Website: macys
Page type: account-selection
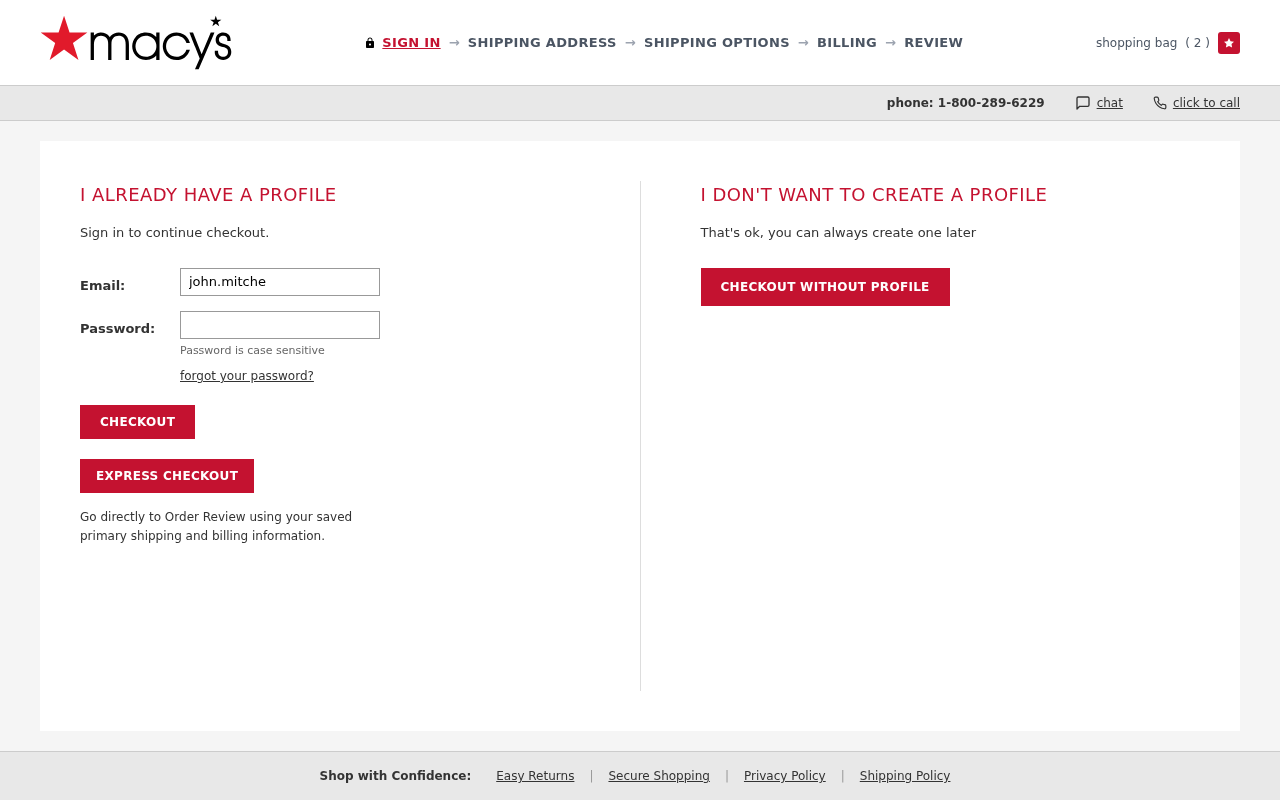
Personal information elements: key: PII_EMAIL
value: john.mitchell@yahoo.com
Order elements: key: ORDER_NUM_ITEMS
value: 2